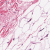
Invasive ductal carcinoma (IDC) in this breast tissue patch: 0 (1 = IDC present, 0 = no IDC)